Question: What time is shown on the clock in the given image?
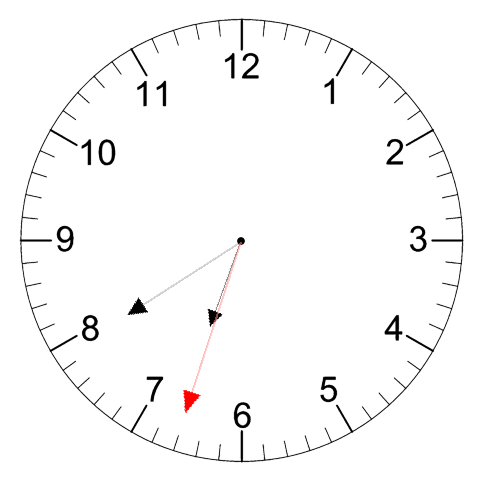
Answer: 06:39:33